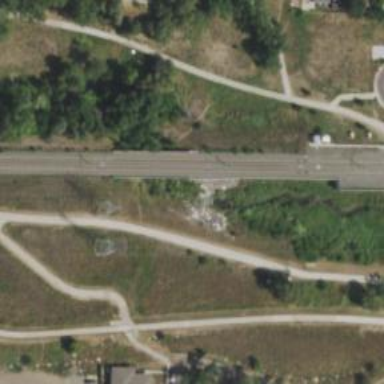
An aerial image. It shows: Bridge for light rail railway with electrified contact lines.